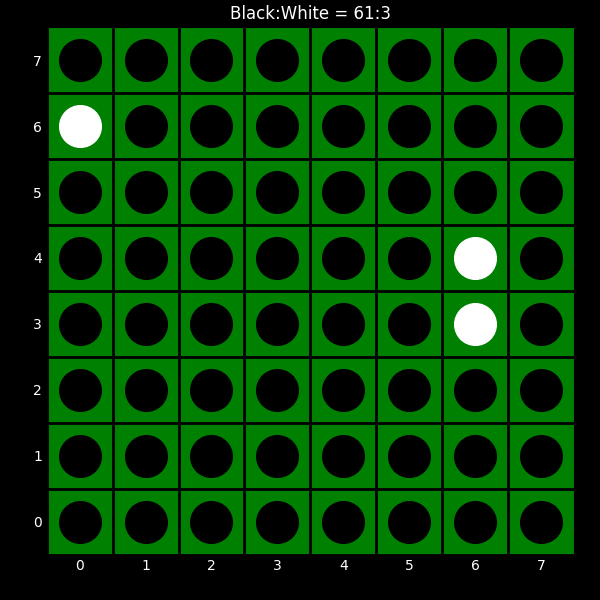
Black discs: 61
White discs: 3